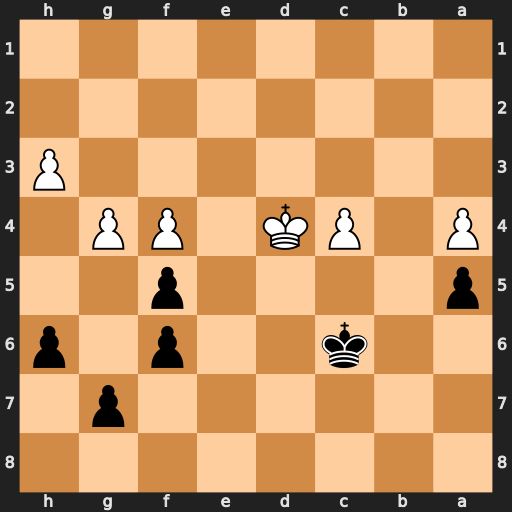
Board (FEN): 8/6p1/2k2p1p/p4p2/P1PK1PP1/7P/8/8
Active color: b
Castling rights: -
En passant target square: -
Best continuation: fxg4 hxg4 f5